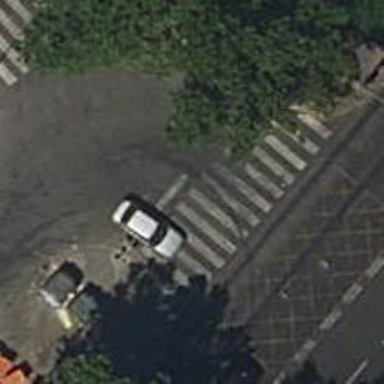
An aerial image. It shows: Crossing with traffic signals.